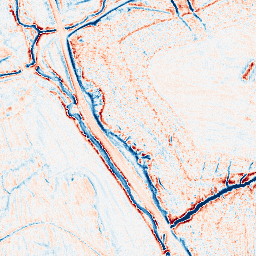
Category: classical
Decomposition family: gaussian_anisotropic
Decomposition parameters: sigma_x: 2
sigma_y: 2
Upsampling method: fft_zeropad
Upsampling parameters: scale: 8
Upsampling scale: 8